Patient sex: M
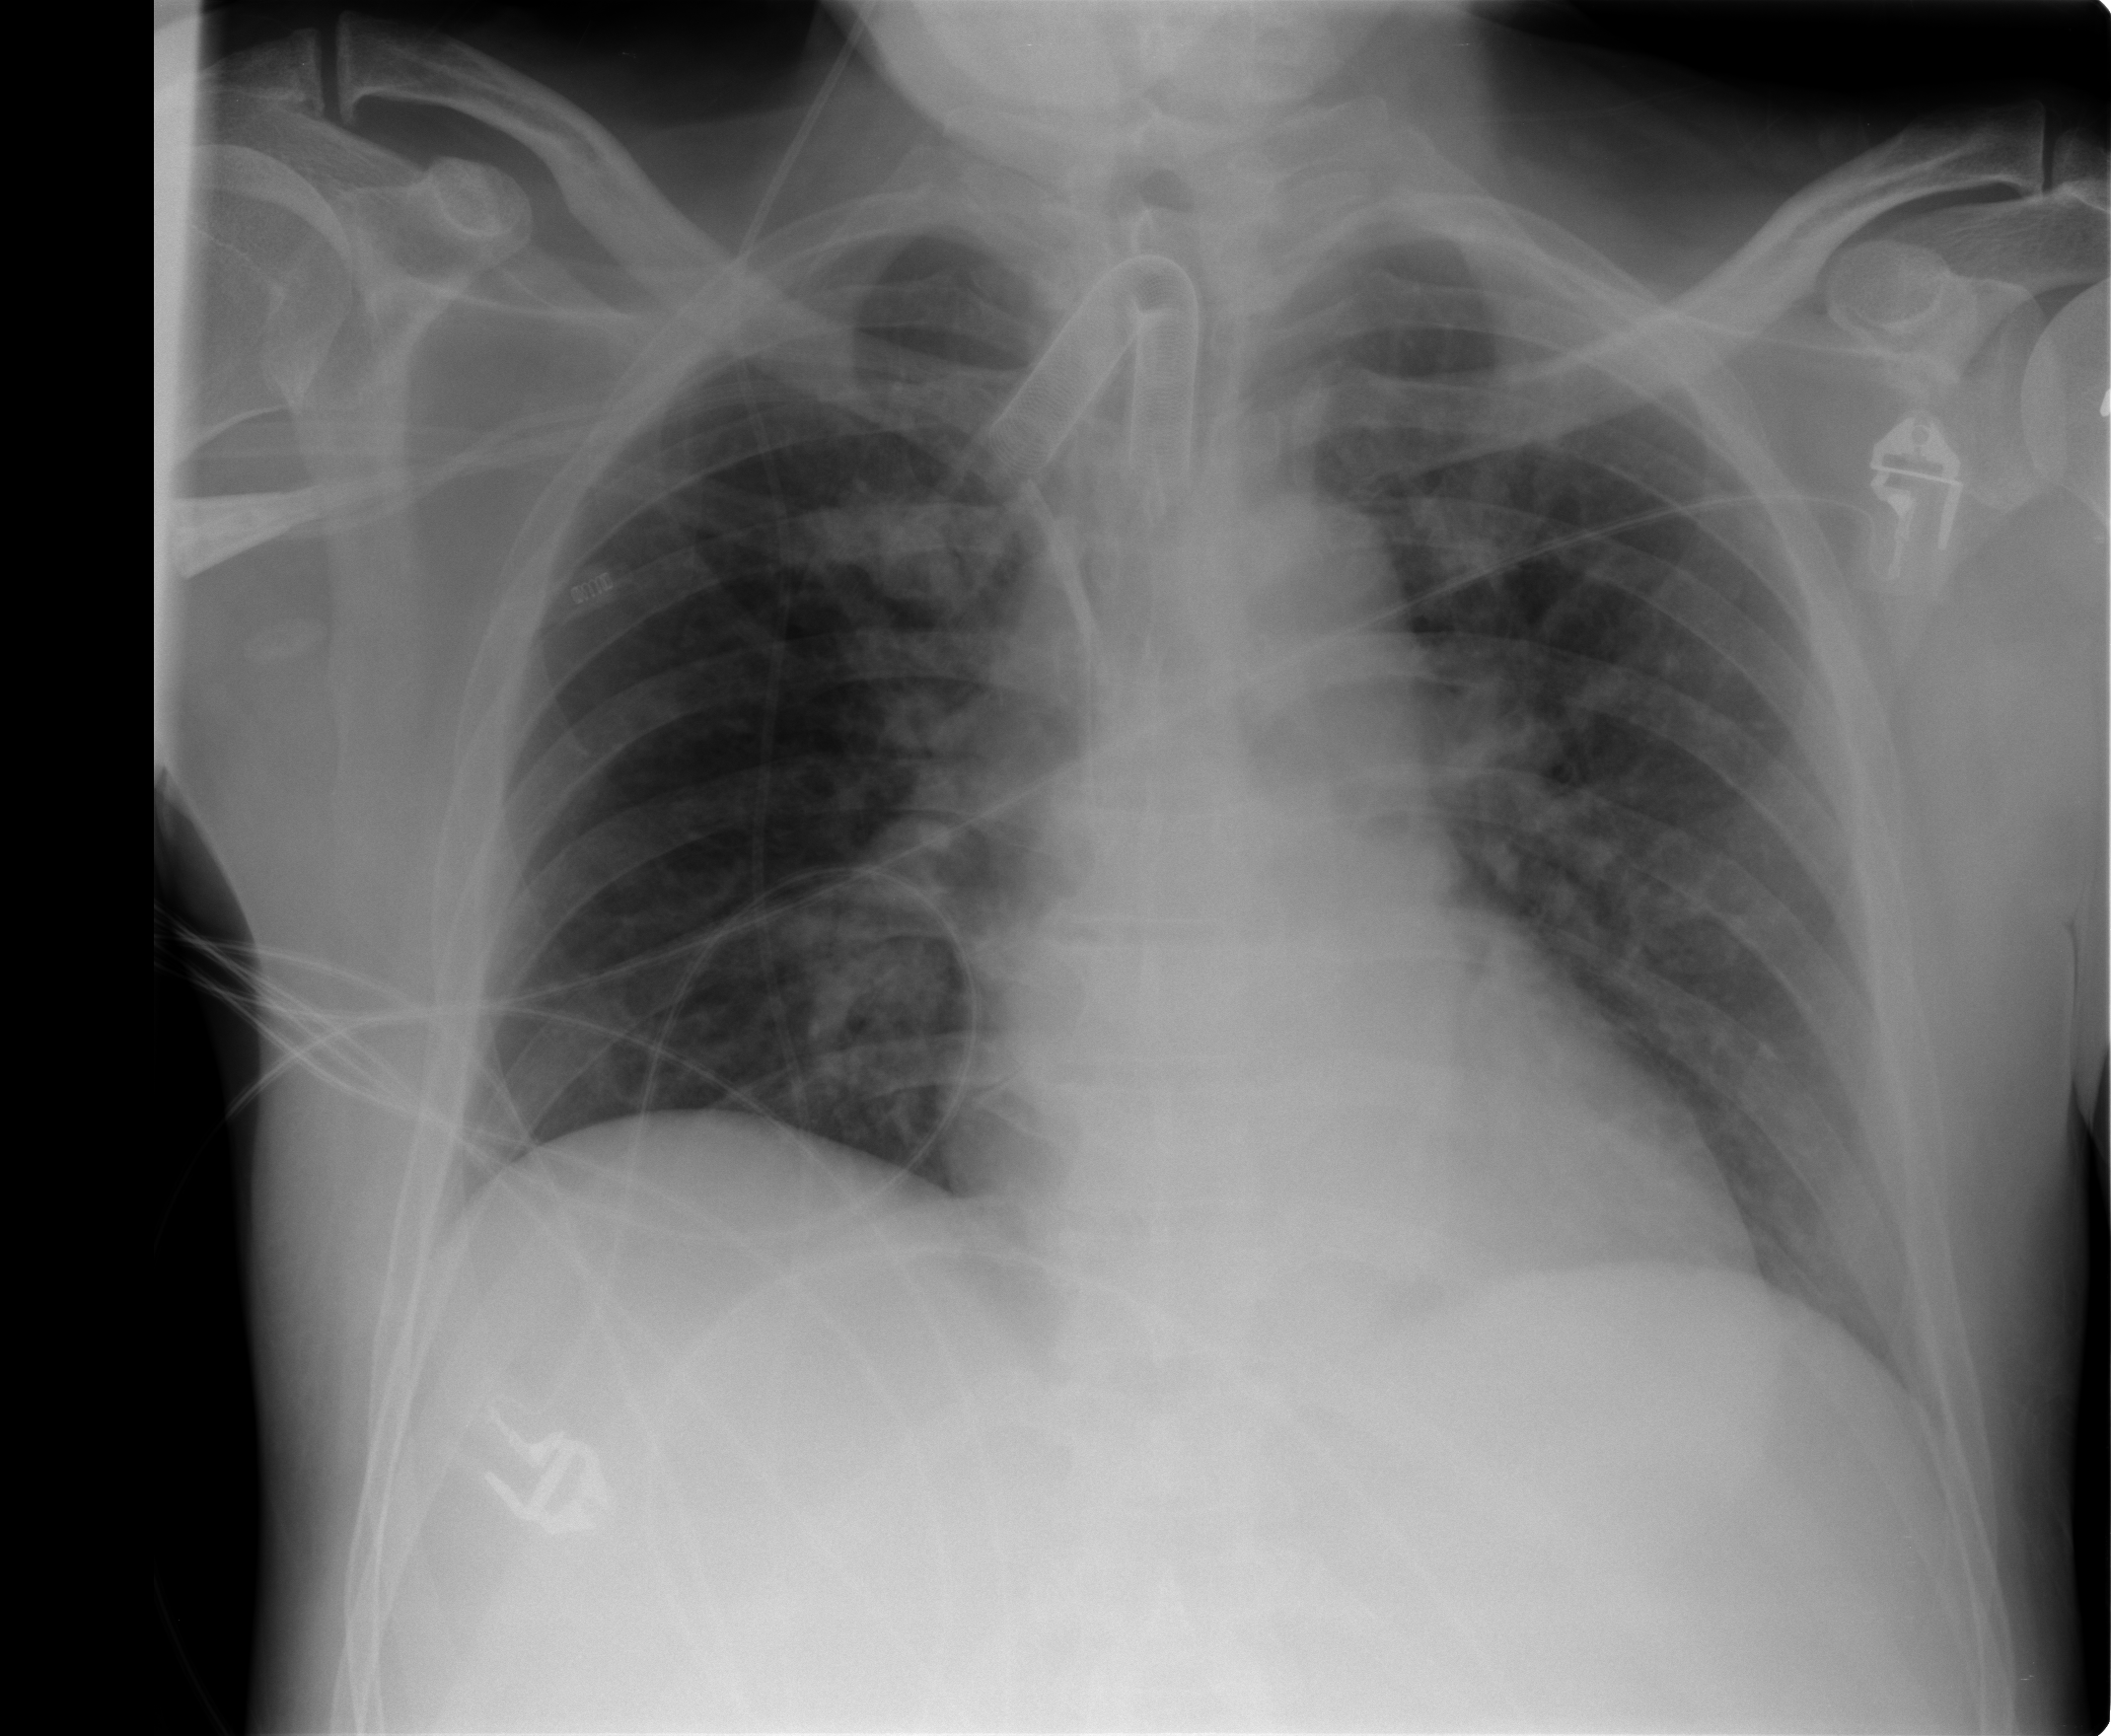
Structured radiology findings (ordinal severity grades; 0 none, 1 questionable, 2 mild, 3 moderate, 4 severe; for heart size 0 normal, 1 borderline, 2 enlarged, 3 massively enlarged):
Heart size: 2
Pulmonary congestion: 2
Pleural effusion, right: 0
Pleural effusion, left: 0
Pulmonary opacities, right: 2
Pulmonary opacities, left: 2
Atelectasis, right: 0
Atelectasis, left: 0